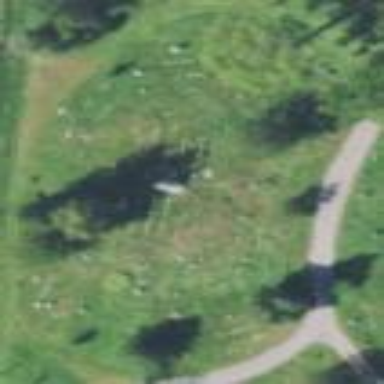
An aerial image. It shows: Cemetery.